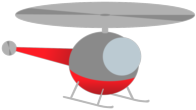
helicopter